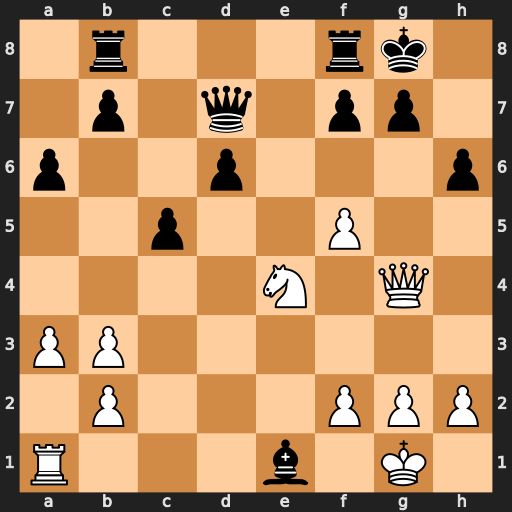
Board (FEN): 1r3rk1/1p1q1pp1/p2p3p/2p2P2/4N1Q1/PP6/1P3PPP/R3b1K1
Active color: w
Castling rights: -
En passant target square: -
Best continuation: Nf6+ Kh8 Nxd7